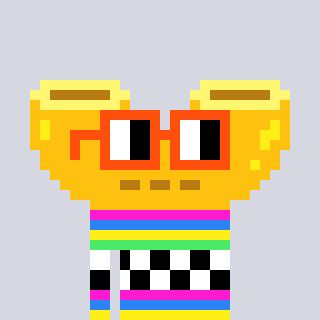
a pixel art character with square orange glasses, a macaroni-shaped head and a hotbrown-colored body on a cool background